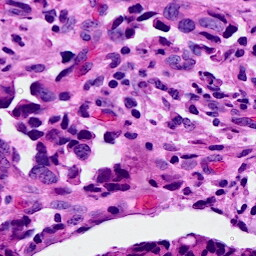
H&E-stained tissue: Breast